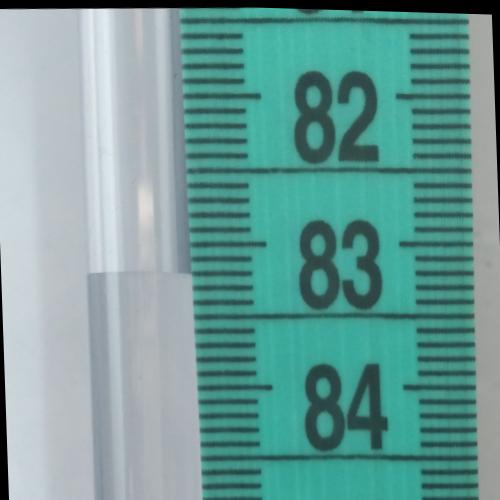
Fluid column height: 83.2 cm